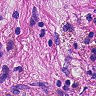
Metastatic tissue present: no